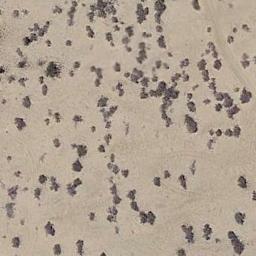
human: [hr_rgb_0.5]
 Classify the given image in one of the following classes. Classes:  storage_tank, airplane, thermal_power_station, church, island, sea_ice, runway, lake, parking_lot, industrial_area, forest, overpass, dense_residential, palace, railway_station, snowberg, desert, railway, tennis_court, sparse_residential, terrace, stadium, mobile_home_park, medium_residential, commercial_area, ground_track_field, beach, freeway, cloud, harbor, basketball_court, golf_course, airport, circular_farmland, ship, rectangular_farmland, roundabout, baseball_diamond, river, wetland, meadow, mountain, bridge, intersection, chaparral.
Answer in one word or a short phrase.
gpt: chaparral